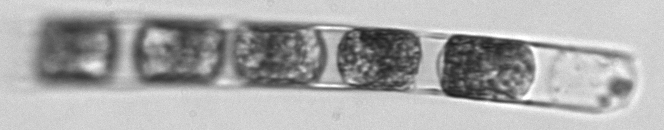
Label: Hemiaulus